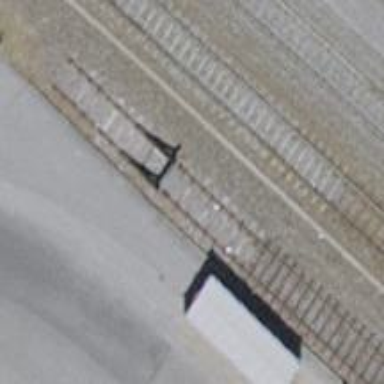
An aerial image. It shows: Railway buffer stop.